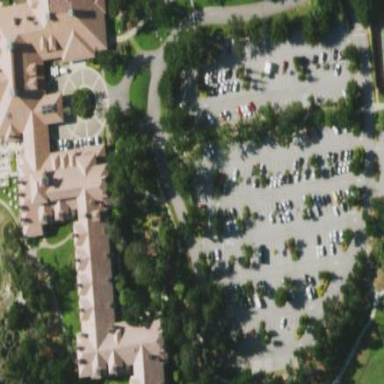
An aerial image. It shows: Hotel building.